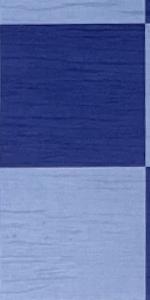
Label: Empty